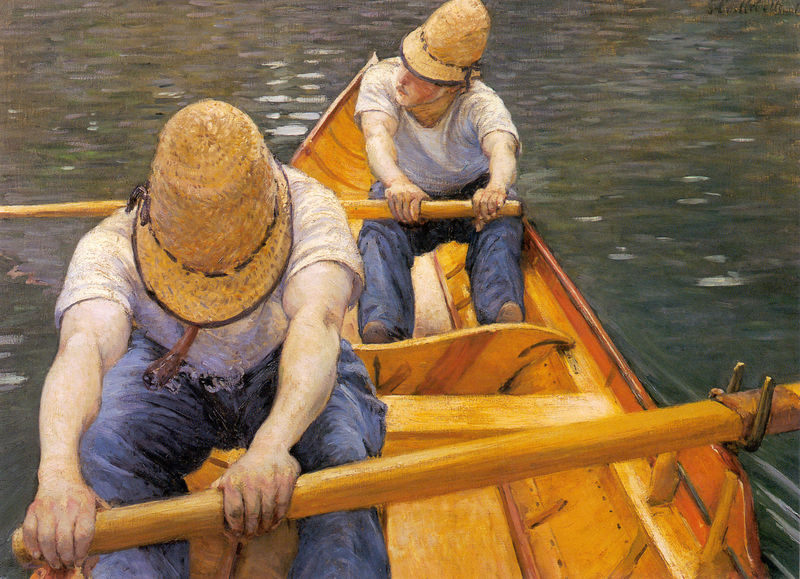
Titel: Canotiers, Kahnfahrer
Künstler: Gustave Caillebotte
Standort: Paris
Institution: (Privatbesitz)
Schlagwörter: blau, dunkel, gemälde, mann, meer, schatten, wasser, weiß, fluss, gelb, grün, impressionismus, see, ausschnitt, bewegung, braun, bunt, frankreich, hell, holz, hut, hüte, licht, männer, orange, schwarz, blick, malerei, schleife, bart, hemd, hose, arme, band, hände, öl, spiegelung, gewässer, rauch, sonne, realismus, paar, arbeit, bauern, boot, paddel, ruder, hellblau, schiff, wellen, zwei, fischer, hosen, moderne, violett, ziehen, seine, caillebotte, romantik, duktus, strohhut, strohut, anstrengung, ausleger, cassatt, detail, freizeit, gustave caillebotte, holzboot, hutband, hutbänder, impressionismu, impressionistisch, jeans, kraft, mary cassatt, monet, muskeln, nah, nahaufnahme, pfeife, rauchen, realistisch, reflexe, riemen, ruderbank, ruderboot, ruderer, rudern, ruderpinne, sport, strohhüte, strohüte, symmetrie, trennung, tshirt, vergnügen, wettkampf, widerschein, zeitgenössisch, zigarre, zwei männer, zwei personen, schnauzbart, plastisch, baun, seitenblick, oberteil, pfeifen, racuh, padeln, gemädle, hos, 2 männer, e, schiff hut männer wasser, pfeifem